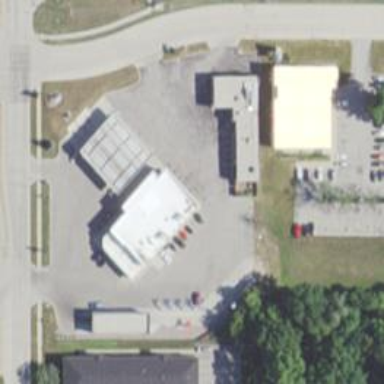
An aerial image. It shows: Convenience shop.